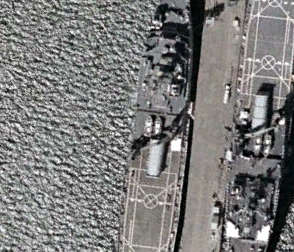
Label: combat